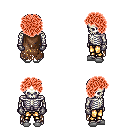
a pixel art fantasy rpg character, male body template, skeleton, brown tattered cape, gold greaves, red curly afro hairstyle, metal gloves, white slippers, four views (front, back, left, right), 2x2 character sprite sheet, small pixel art, hard edges, no anti-aliasing